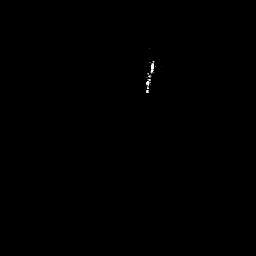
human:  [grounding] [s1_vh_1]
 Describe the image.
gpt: In the satellite image, there is  <ref>1 medium ship </ref> <box>[[55, 21, 61, 37, 0]]</box> located at top.